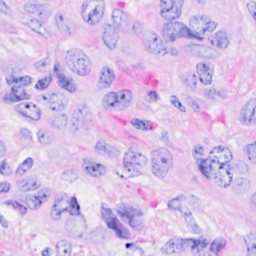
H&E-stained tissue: Breast